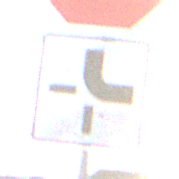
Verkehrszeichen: VerlaufVorfahrtsstrasse4
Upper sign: Stop
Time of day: SunriseSunset
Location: Outdoor (RoadRail)
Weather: PartlyCloudy
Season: NotSpecified
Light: Natural